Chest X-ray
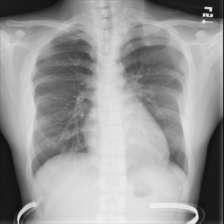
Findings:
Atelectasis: negative
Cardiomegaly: negative
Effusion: negative
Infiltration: negative
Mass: negative
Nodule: negative
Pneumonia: negative
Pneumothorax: negative
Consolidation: negative
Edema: negative
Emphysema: negative
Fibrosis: negative
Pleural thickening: negative
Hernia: negative